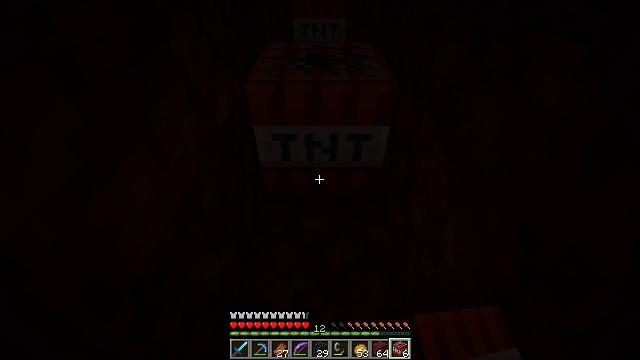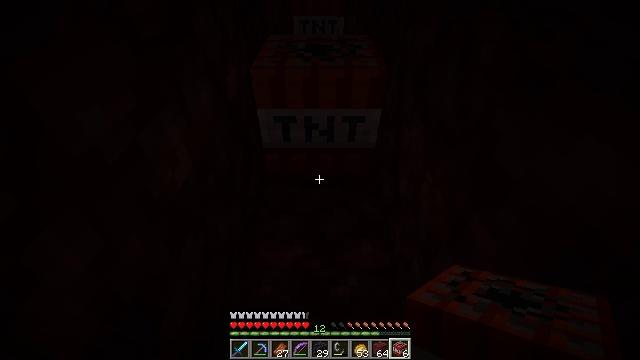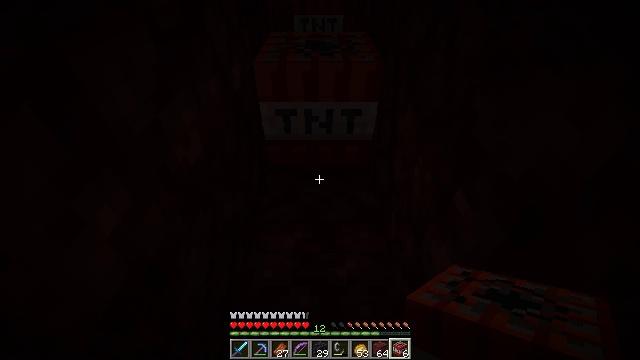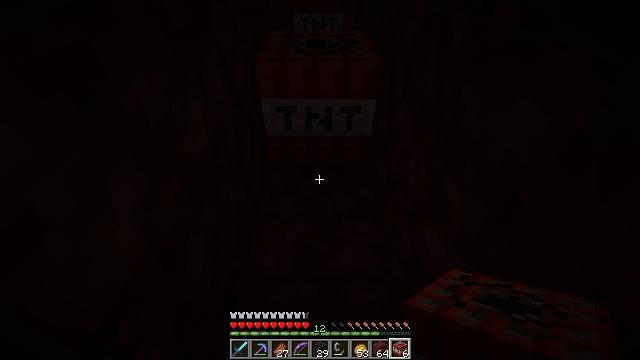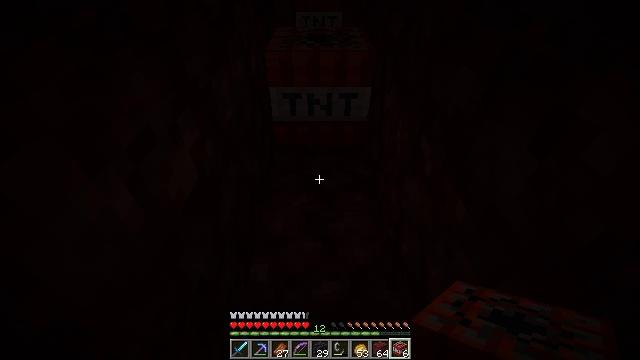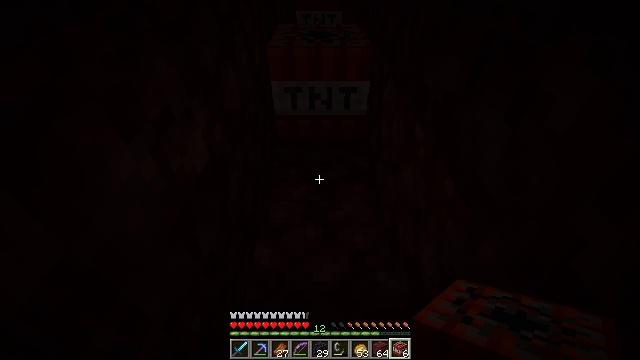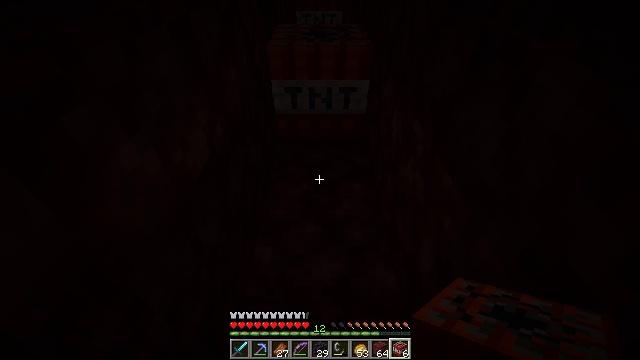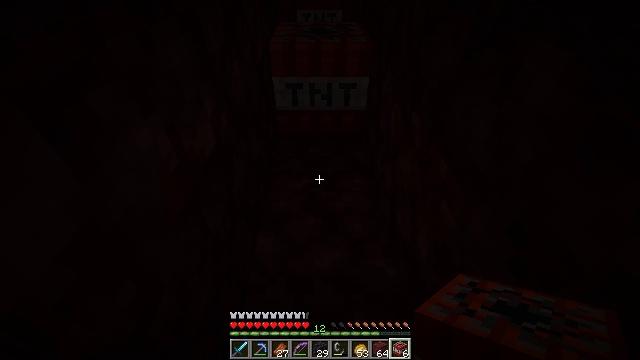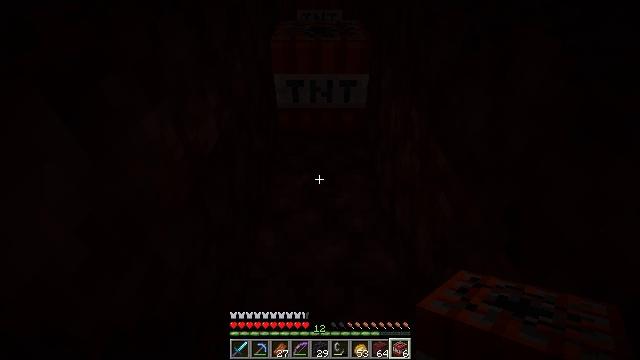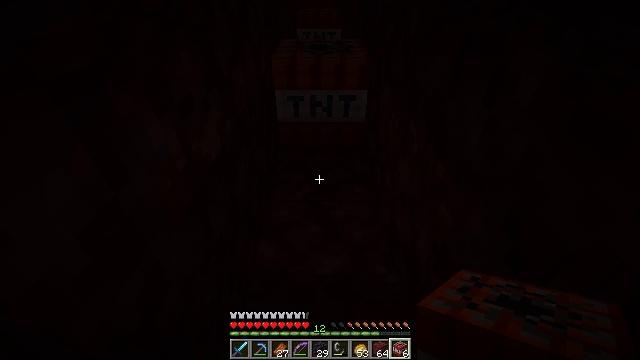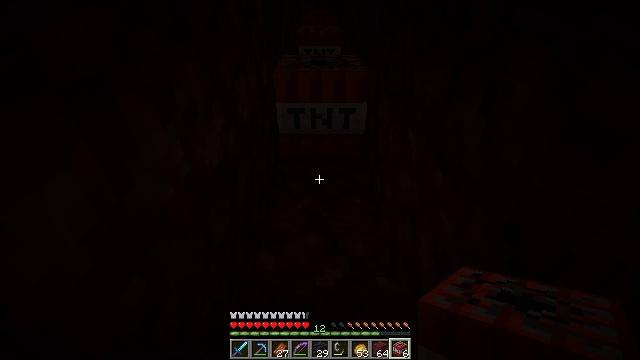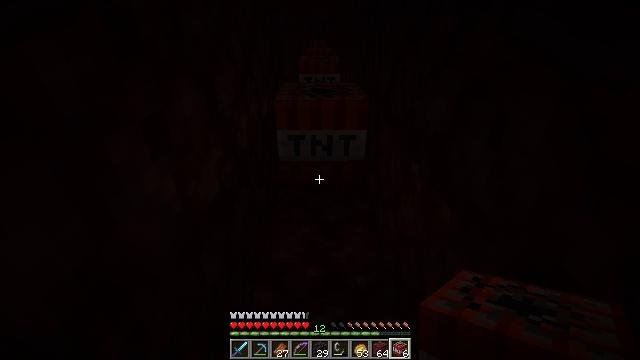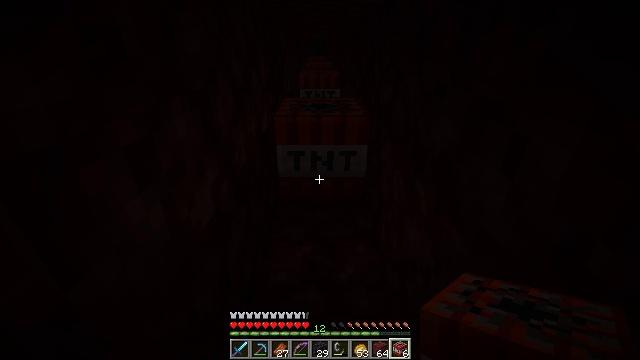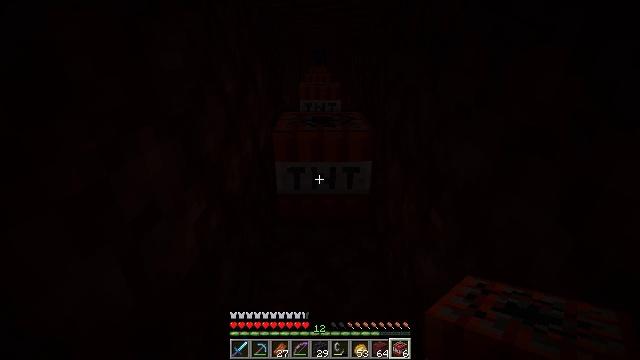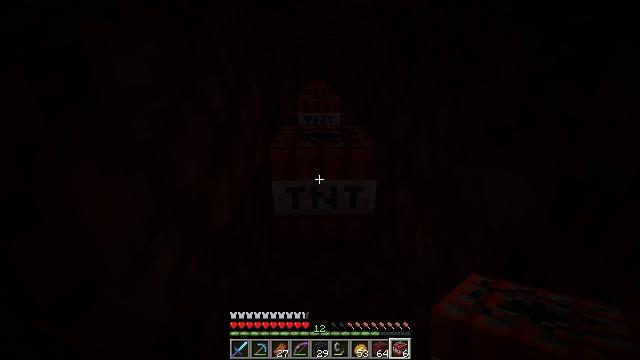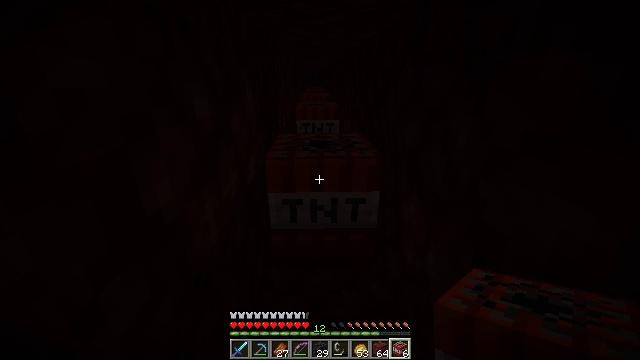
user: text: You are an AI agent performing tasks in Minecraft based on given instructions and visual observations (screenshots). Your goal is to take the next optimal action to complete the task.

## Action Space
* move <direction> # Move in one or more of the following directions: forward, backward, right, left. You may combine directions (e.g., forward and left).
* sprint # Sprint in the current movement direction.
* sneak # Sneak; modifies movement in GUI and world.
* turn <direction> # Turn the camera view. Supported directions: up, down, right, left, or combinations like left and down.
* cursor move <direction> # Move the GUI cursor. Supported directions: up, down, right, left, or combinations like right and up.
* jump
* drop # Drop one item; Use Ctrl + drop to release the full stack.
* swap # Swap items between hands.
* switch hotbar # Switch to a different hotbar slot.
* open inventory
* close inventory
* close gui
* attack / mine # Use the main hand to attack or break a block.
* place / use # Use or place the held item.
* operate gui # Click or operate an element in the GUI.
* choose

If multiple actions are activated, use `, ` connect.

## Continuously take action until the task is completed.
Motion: motion action
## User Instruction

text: Collect the TNT for later use.
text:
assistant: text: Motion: move back
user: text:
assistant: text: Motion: move back
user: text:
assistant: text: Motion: move back
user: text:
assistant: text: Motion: move back
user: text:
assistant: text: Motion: no_op
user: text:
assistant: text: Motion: no_op
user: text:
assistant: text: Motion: no_op
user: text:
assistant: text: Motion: no_op
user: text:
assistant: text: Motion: turn up
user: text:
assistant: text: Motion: turn up
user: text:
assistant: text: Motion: move forward, turn up
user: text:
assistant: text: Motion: move forward, turn up
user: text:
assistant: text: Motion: move forward, turn up
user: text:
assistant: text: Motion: move forward, turn up
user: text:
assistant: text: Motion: move forward, turn up
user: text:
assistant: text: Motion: move forward
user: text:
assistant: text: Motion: move forward
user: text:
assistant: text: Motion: move forward
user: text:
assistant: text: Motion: move forward, turn down
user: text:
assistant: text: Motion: no_op
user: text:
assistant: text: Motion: no_op
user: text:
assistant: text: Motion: no_op
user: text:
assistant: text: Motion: no_op
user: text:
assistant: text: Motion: turn down
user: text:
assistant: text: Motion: turn down
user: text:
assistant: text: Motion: turn down, attack / mine
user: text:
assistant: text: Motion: attack / mine
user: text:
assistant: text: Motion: attack / mine
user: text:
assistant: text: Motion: no_op
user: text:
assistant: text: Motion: no_op